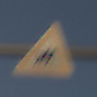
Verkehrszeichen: ReiterLinks
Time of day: SunriseSunset
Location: Outdoor (Nature)
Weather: Clear
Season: NotSpecified
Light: Natural